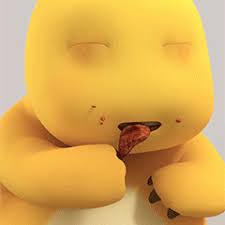
Label: nailong